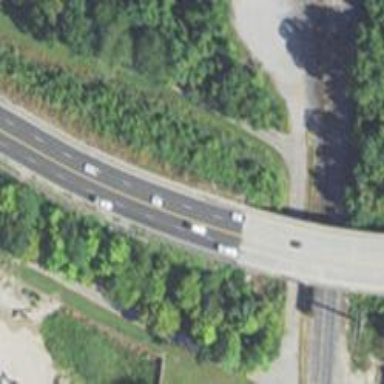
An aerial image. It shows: Trunk highway.